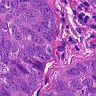
Metastatic tissue present: yes